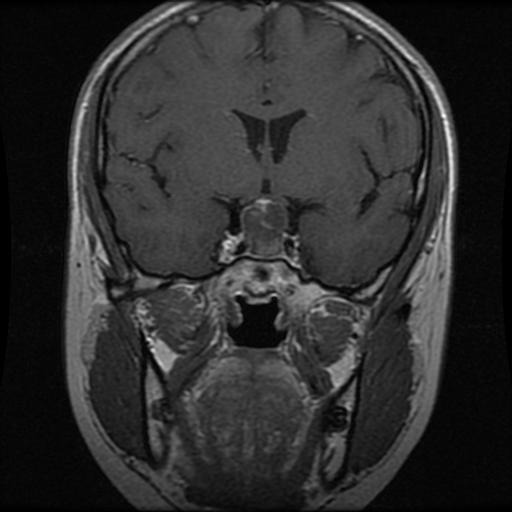
Label: pituitary